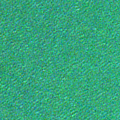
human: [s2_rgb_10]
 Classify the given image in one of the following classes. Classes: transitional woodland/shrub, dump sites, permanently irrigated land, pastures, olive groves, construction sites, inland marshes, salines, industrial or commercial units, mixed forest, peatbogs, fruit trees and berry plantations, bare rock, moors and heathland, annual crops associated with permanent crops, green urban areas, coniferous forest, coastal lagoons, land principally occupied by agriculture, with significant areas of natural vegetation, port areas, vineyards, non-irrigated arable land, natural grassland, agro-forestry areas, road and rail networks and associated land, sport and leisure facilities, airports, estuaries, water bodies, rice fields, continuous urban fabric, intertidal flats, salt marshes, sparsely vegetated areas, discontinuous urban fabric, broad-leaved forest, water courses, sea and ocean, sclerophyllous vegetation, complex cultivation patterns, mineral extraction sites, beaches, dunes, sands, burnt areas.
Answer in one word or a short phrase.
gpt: sea and ocean